Question: Count the number of objects in the diagram.
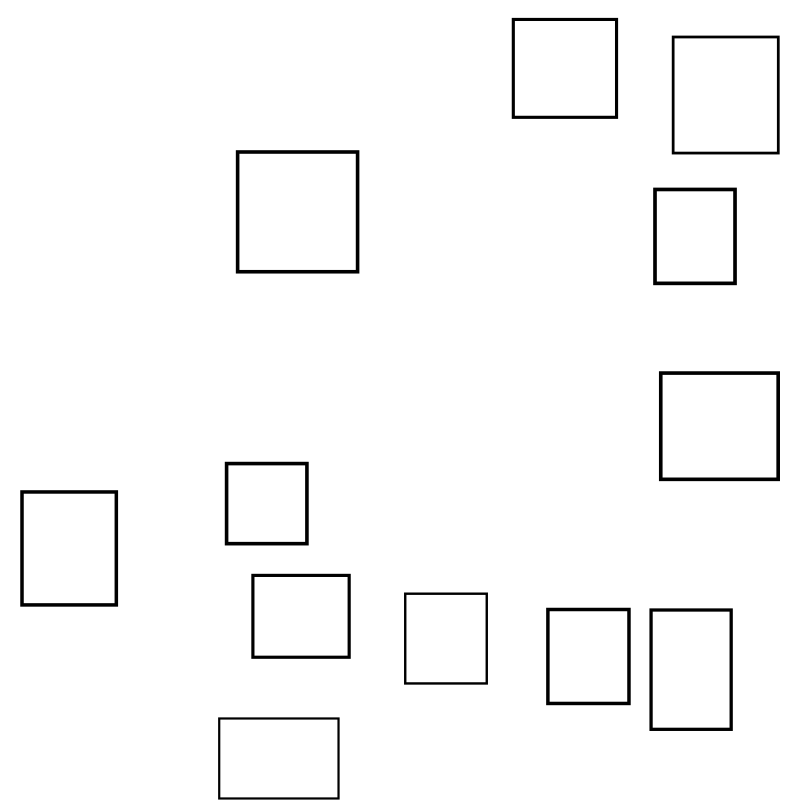
Answer: 12